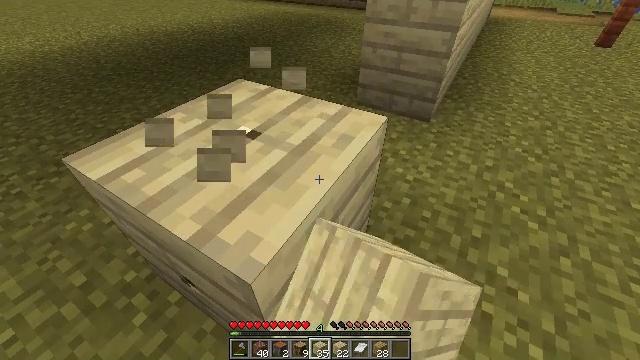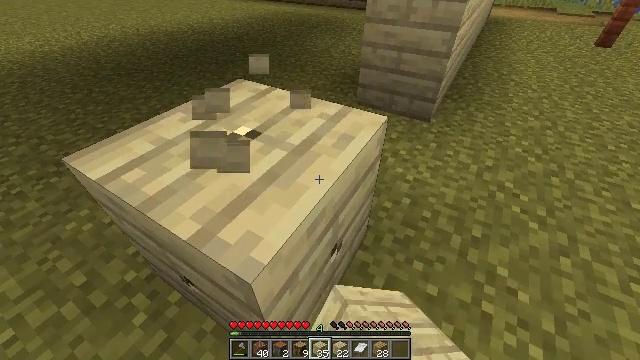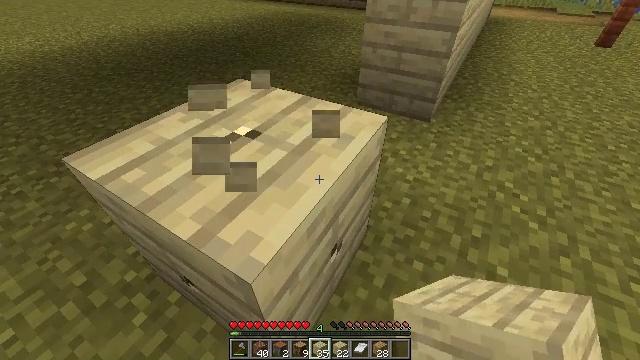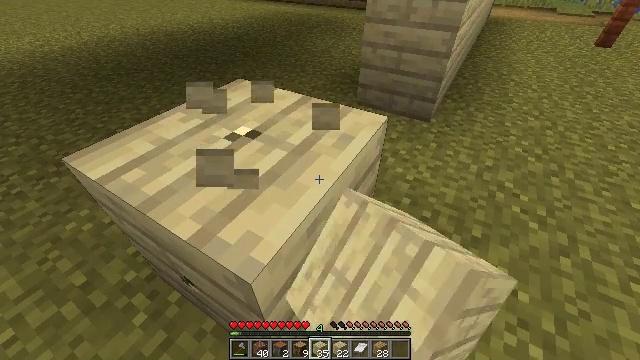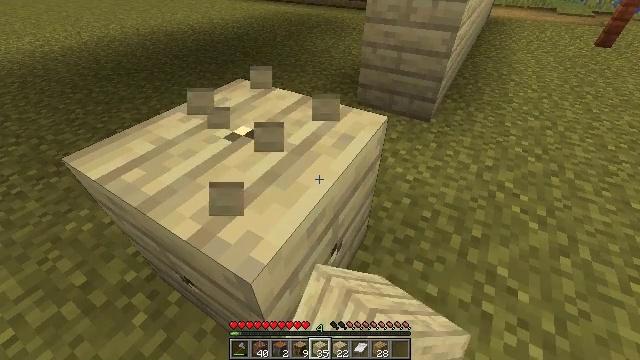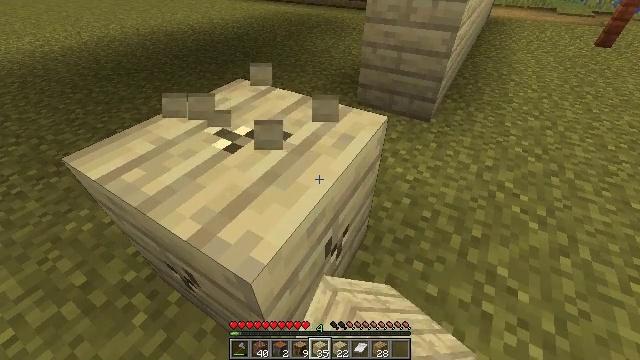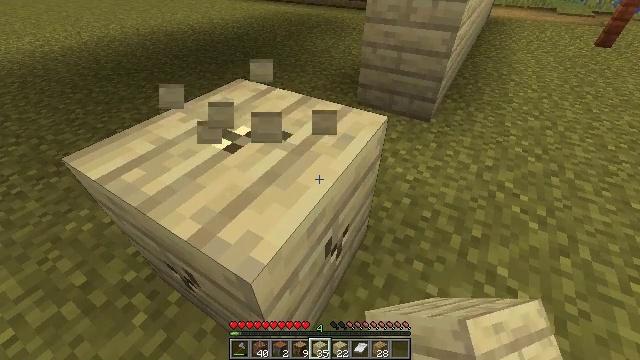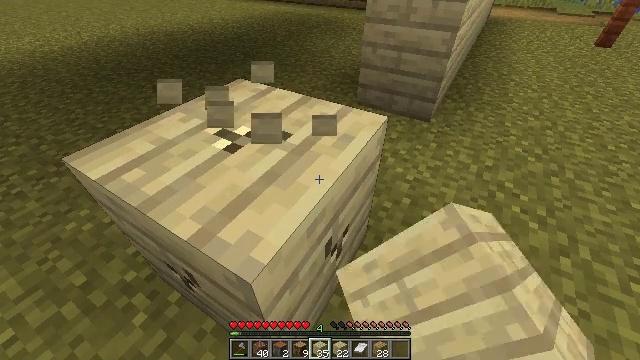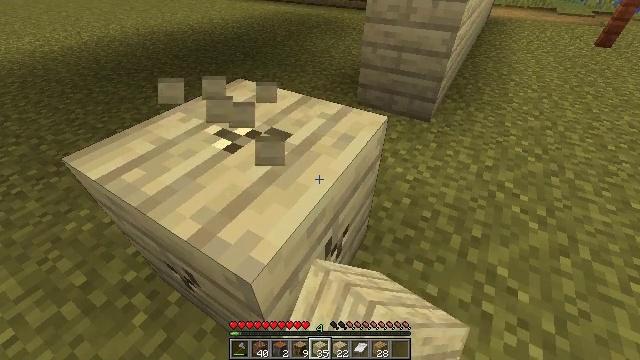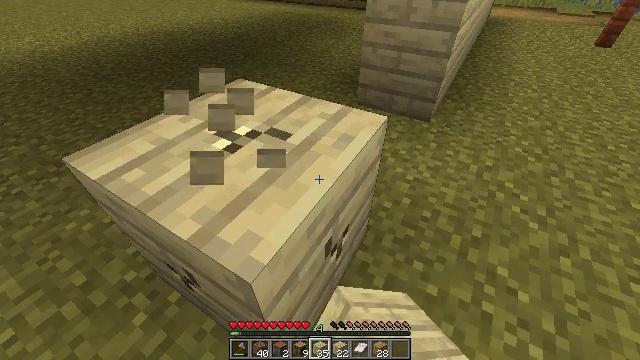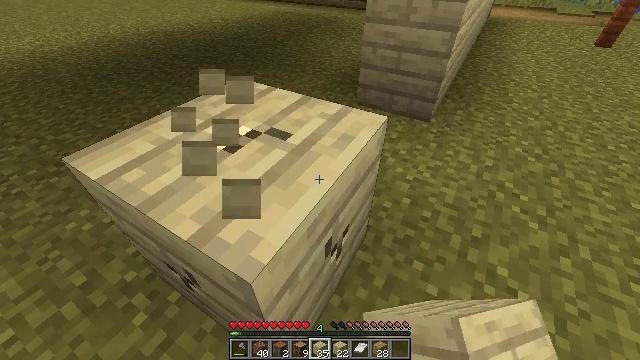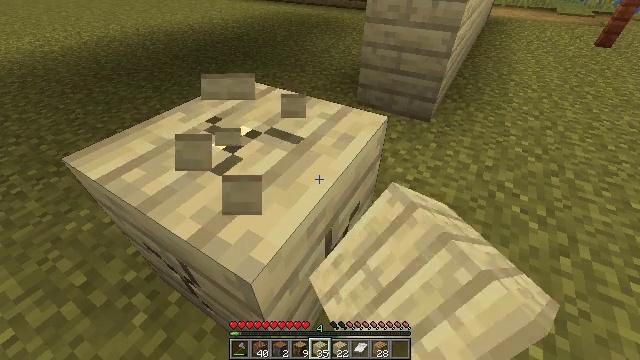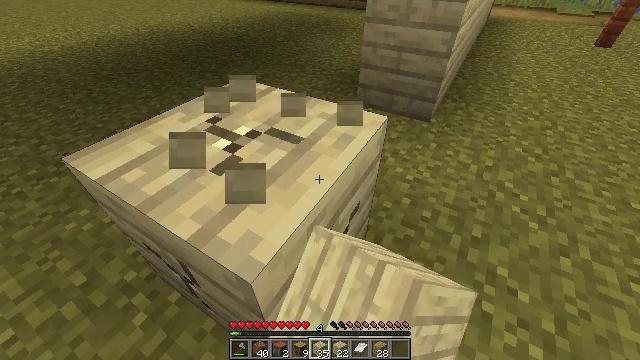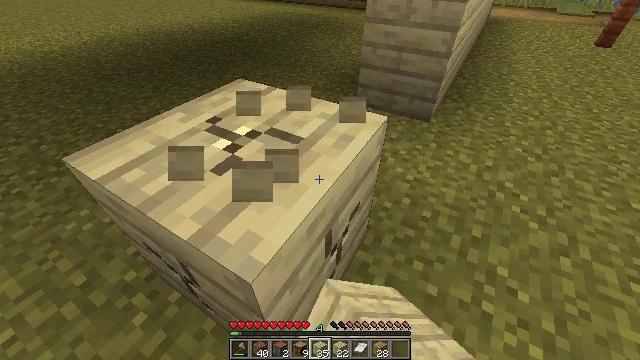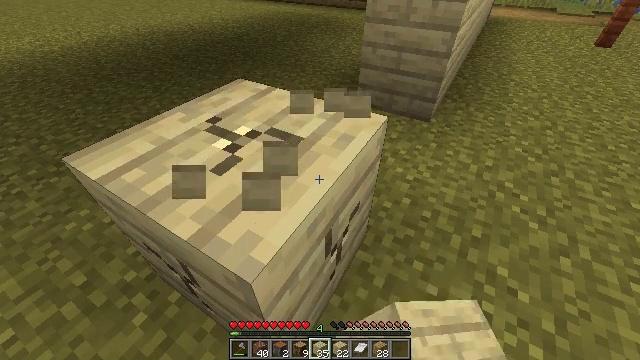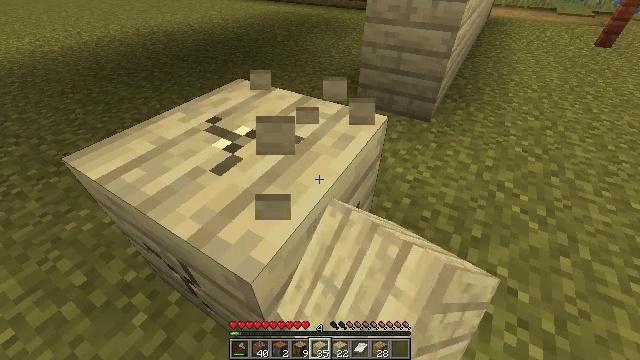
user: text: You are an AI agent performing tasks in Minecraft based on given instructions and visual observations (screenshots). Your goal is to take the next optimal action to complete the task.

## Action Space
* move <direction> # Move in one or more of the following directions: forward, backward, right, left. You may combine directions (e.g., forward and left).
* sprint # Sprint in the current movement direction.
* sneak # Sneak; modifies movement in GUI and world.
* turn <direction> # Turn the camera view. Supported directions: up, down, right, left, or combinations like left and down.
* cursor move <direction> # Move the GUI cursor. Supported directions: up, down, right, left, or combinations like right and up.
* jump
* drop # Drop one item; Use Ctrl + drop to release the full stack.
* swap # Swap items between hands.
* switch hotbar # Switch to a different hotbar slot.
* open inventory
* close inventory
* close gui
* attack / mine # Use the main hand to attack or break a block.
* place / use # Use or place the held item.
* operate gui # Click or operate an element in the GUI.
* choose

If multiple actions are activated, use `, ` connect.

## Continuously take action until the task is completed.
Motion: motion action
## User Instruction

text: Gather some birch planks.
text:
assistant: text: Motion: attack / mine
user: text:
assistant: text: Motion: attack / mine
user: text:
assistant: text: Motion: attack / mine
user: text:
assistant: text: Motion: attack / mine
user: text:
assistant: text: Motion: attack / mine
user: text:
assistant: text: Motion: attack / mine
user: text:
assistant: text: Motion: attack / mine
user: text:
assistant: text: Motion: attack / mine
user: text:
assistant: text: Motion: attack / mine
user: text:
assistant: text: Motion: attack / mine
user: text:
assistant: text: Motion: attack / mine
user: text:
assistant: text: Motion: attack / mine
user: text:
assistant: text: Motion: attack / mine
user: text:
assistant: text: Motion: attack / mine
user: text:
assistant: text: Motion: attack / mine
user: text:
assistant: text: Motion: attack / mine
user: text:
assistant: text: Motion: attack / mine
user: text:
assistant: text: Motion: attack / mine
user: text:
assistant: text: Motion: attack / mine
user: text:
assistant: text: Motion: attack / mine
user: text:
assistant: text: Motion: attack / mine
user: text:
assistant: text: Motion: attack / mine
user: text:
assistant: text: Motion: attack / mine
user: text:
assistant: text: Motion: attack / mine
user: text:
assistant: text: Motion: attack / mine
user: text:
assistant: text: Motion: attack / mine
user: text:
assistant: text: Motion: attack / mine
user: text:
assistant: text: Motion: attack / mine
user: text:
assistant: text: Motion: attack / mine
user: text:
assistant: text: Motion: attack / mine